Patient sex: F
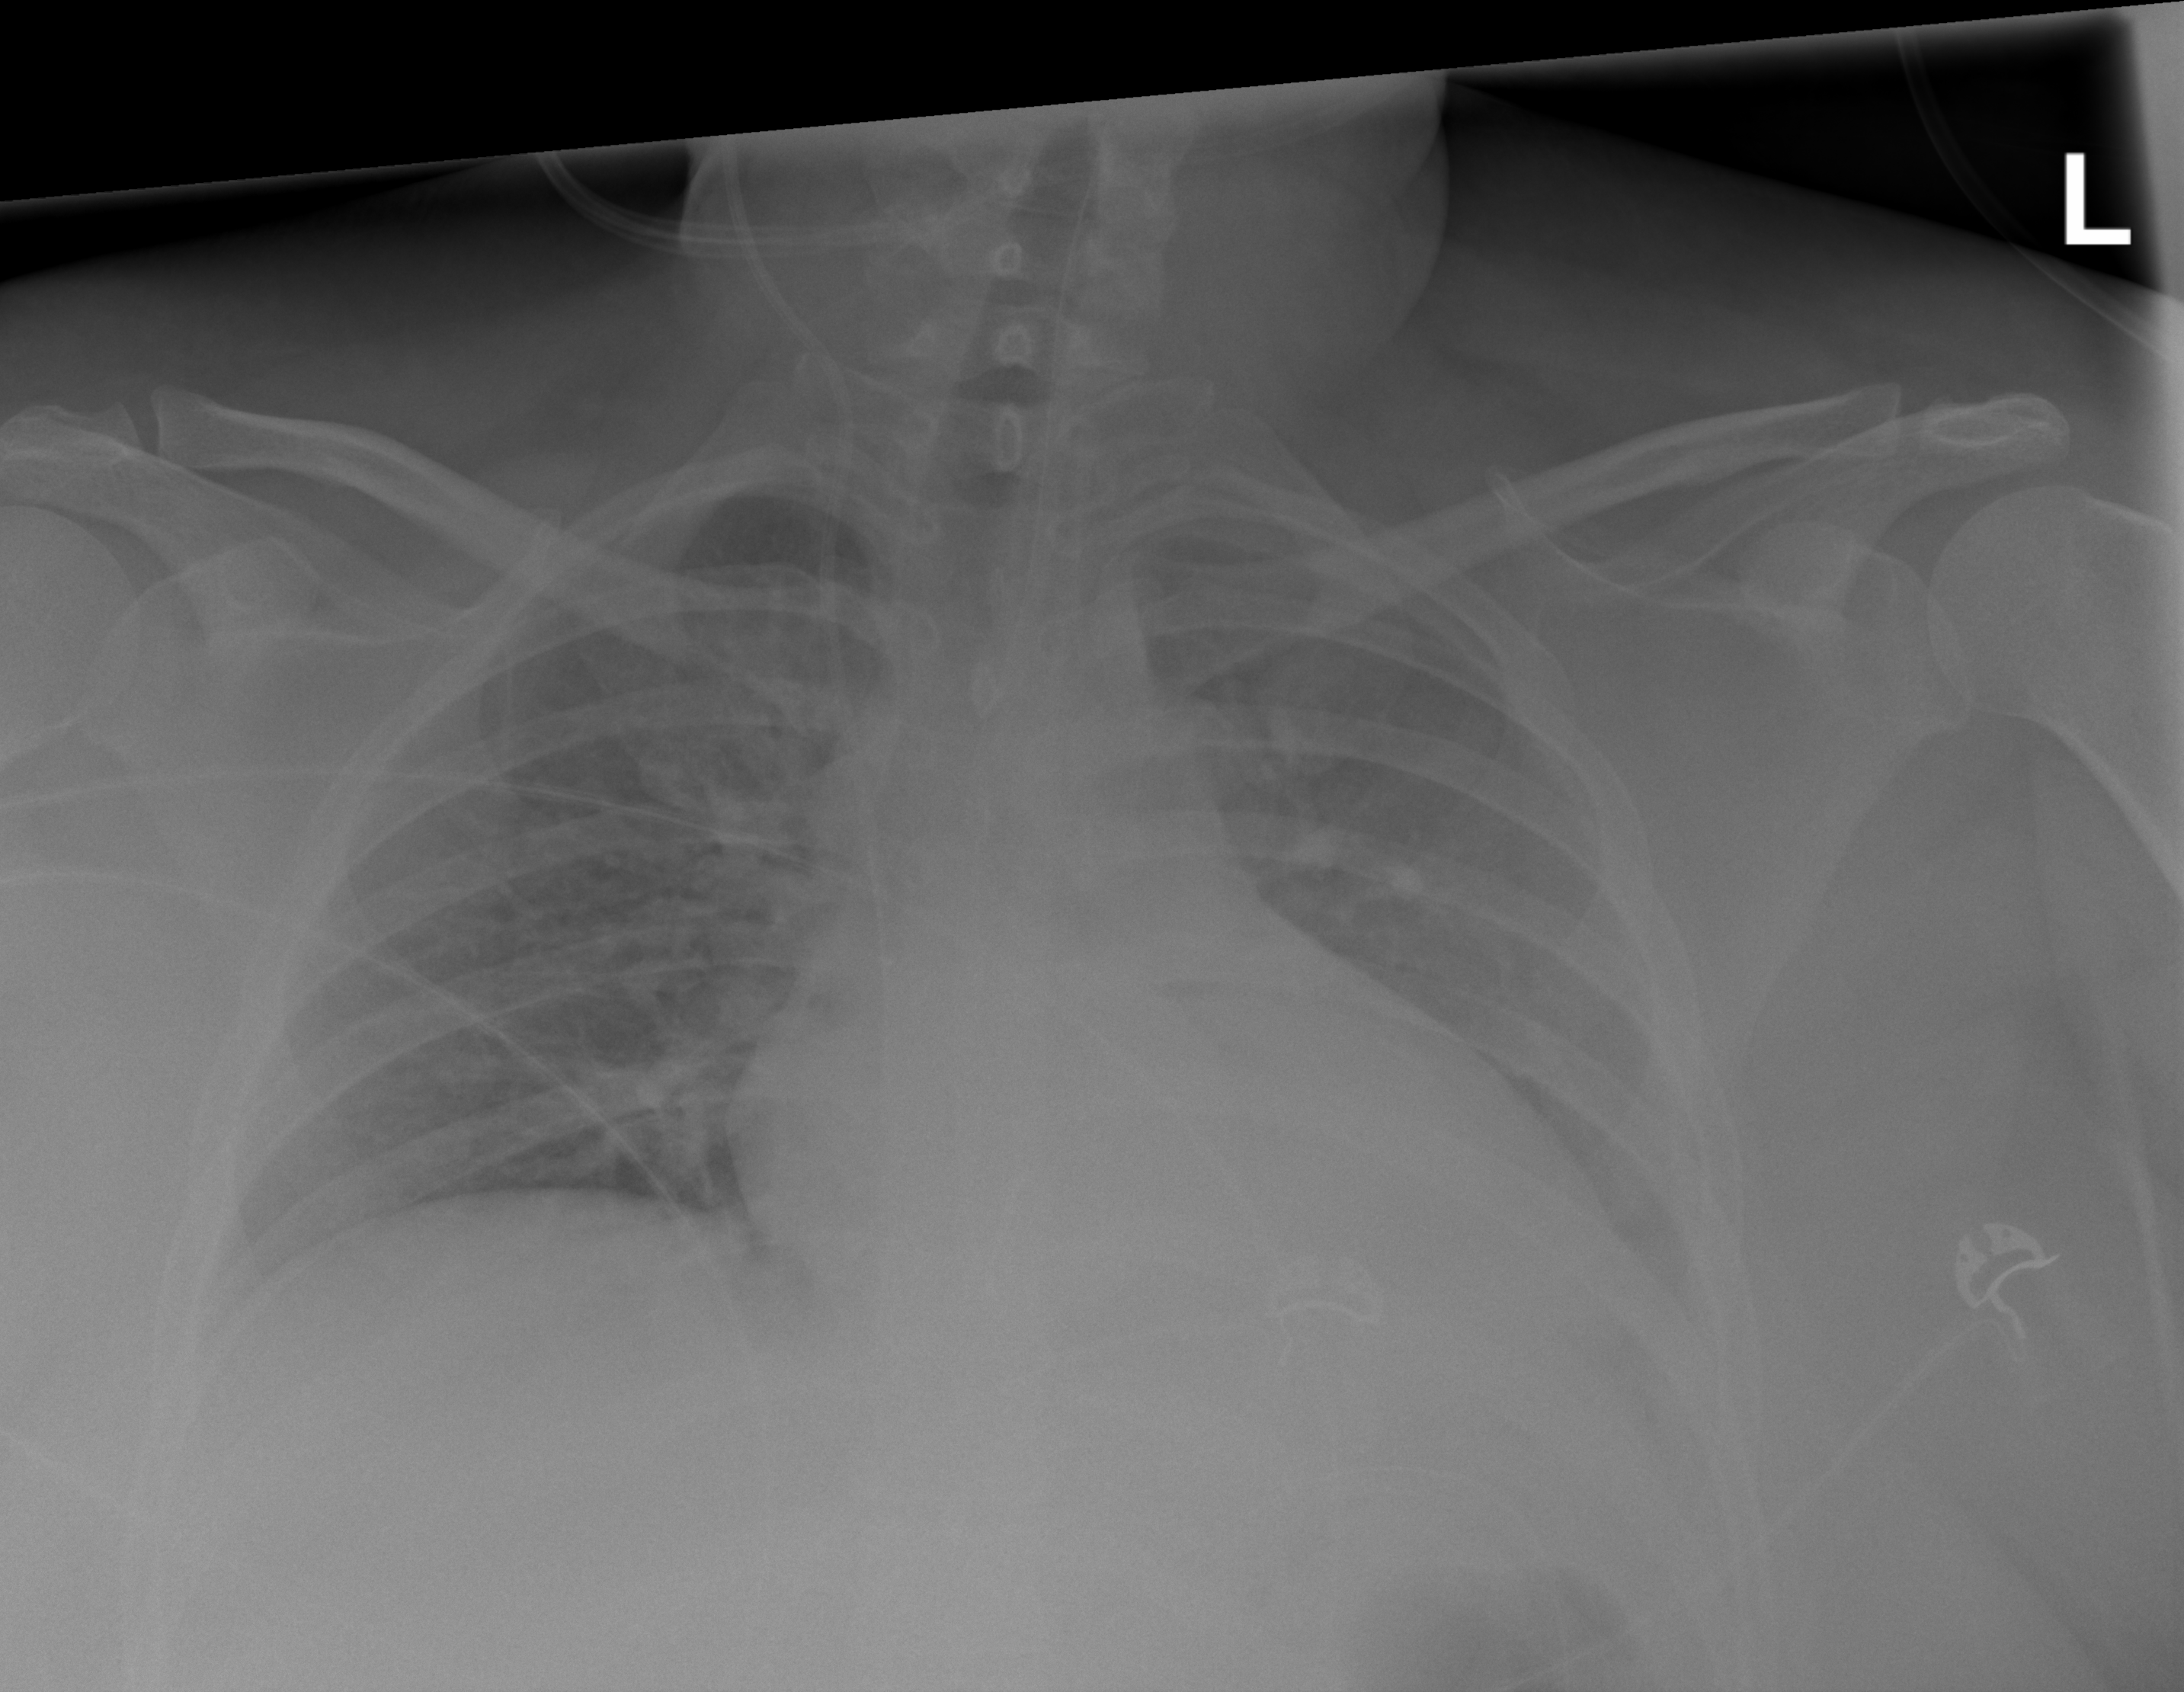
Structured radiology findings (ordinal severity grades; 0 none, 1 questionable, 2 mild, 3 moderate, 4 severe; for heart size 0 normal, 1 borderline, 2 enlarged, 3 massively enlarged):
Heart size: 1
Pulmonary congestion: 2
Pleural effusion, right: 0
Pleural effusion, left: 0
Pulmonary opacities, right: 0
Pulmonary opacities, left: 0
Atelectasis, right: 0
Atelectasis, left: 0